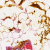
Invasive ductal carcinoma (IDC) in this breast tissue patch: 0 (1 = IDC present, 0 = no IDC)